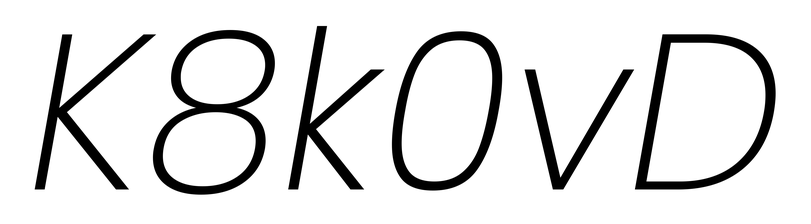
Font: Poppins-ExtraLightItalic